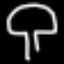
Label: mushroom